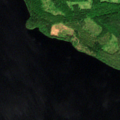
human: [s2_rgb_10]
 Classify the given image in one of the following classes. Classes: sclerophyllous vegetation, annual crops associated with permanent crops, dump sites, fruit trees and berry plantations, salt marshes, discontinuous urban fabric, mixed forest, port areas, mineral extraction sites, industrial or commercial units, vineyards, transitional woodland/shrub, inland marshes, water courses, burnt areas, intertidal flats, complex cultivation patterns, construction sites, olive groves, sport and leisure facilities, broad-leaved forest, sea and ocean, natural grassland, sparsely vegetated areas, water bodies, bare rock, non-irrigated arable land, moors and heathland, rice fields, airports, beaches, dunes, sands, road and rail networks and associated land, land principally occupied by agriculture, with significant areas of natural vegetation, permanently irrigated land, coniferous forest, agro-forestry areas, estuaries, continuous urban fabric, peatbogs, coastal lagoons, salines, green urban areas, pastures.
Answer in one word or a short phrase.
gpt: mixed forest, transitional woodland/shrub, water bodies